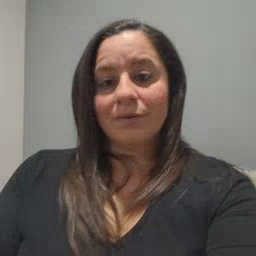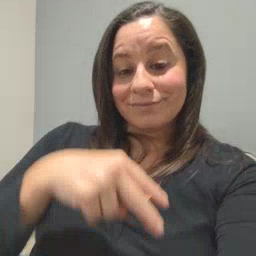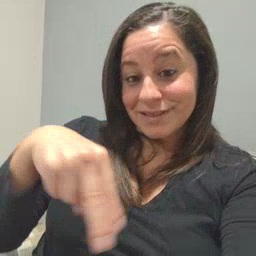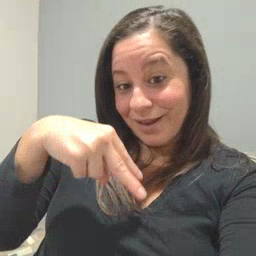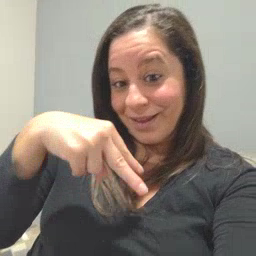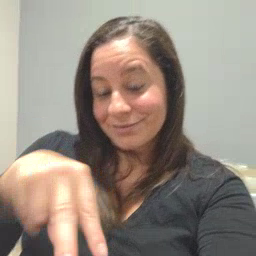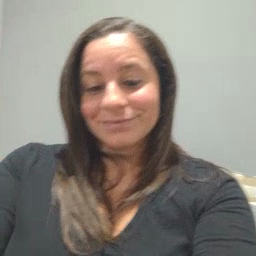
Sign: dance